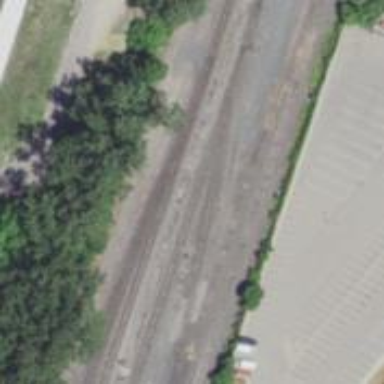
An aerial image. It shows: Railway yard.